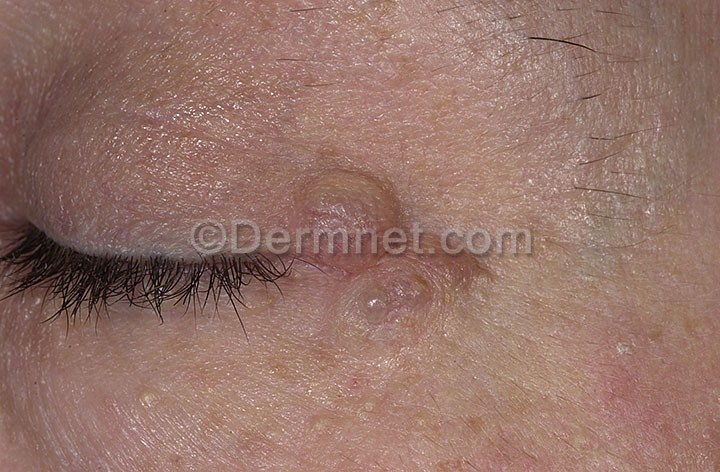
Disease: Seborrheic Keratoses and other Benign Tumors